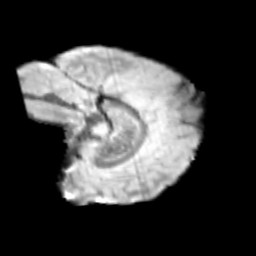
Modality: T2w
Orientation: sagittal
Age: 9
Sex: female
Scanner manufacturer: siemens
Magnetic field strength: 3 T
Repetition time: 3.8 s
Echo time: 0.07 s